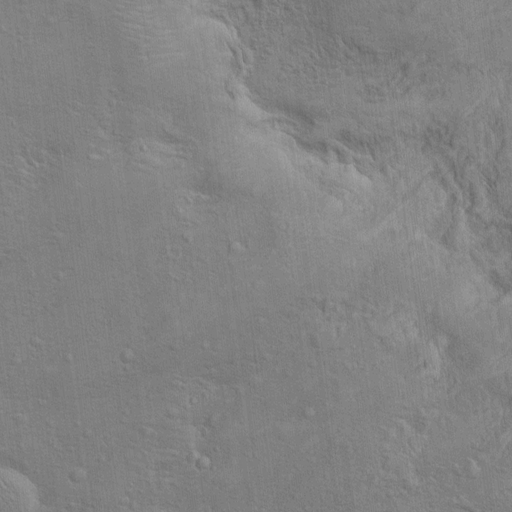
Classes present: Background